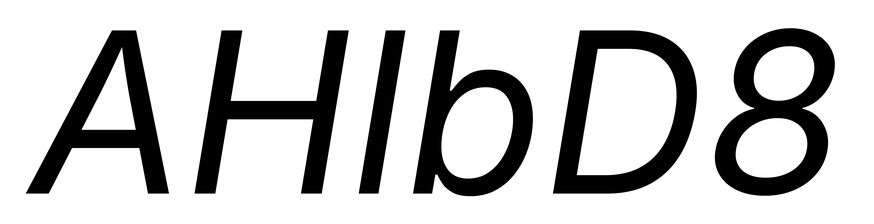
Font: Inter-Italic_Italic